Brain MRI, t1w sequence, axial 2D slice.
Patient: age 28, sex M, weight 90 kg, height 1.9 m
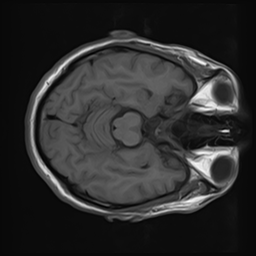